Aerial crown-view tile of a tropical tree (Barro Colorado Island, Panama), acquired 20250124:
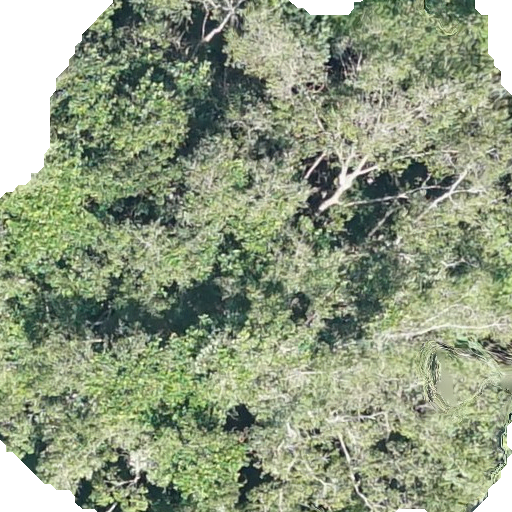
Species: Hura crepitans
GBIF accepted scientific name: Hura crepitans
Crown area: 401.277 m²